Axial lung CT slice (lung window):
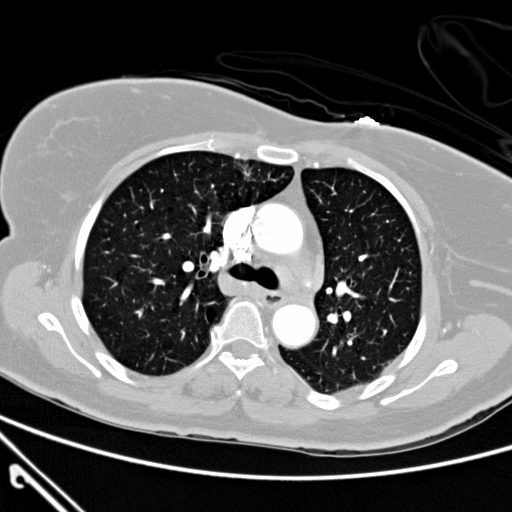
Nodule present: no